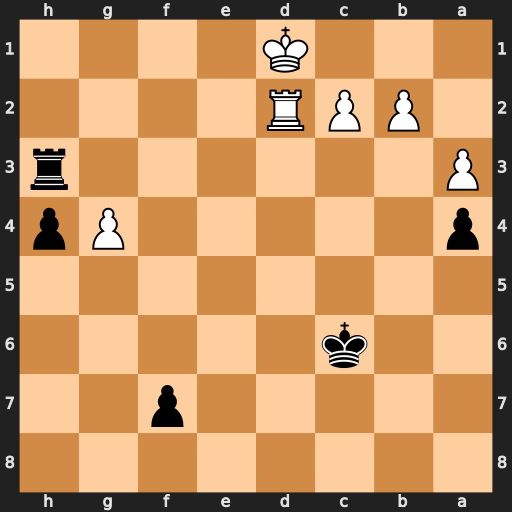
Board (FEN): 8/5p2/2k5/8/p5Pp/P6r/1PPR4/3K4
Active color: b
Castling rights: -
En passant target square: -
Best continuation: Rh1+ Ke2 Rh2+